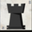
Piece: bR